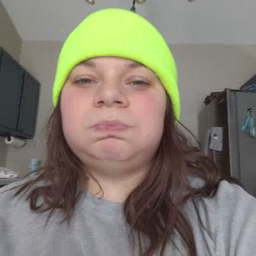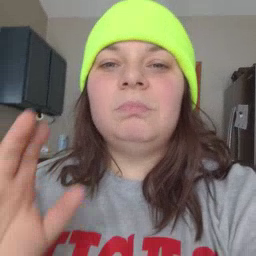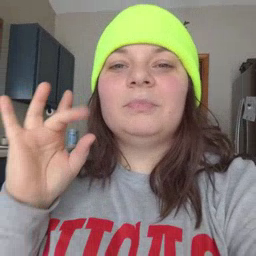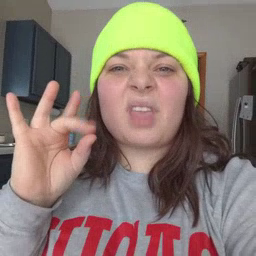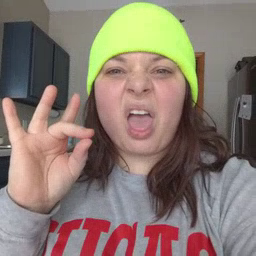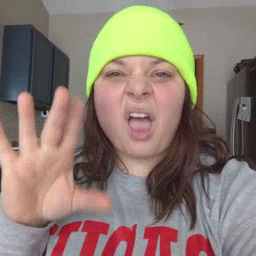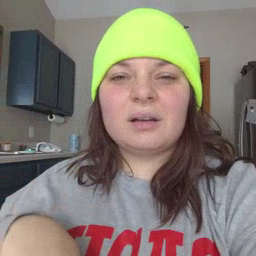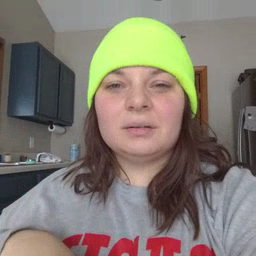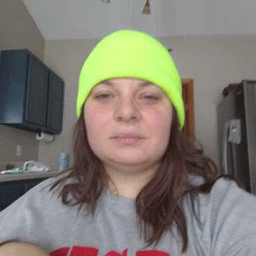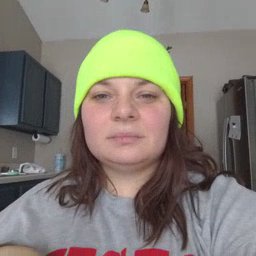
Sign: yucky